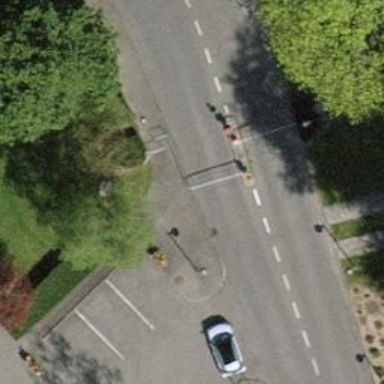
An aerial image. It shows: Lift gate barrier.